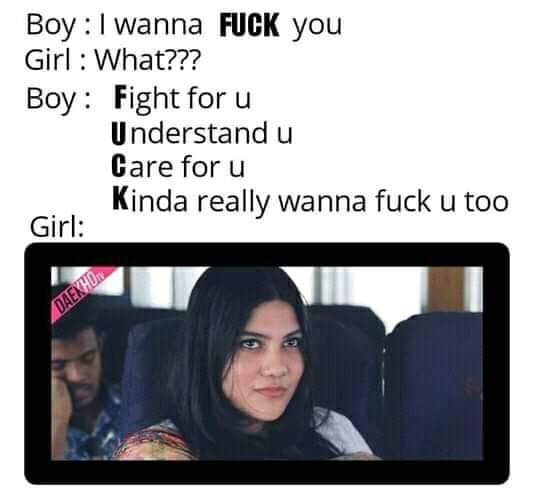
Caption: Boy : I wanna FUCK you    Girl: What ??  Boy:  Fight for u    Understand u   Care for u    Kinda really wanna fuck u too     Girl
Label: hate